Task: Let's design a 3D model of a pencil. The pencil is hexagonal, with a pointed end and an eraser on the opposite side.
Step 97:
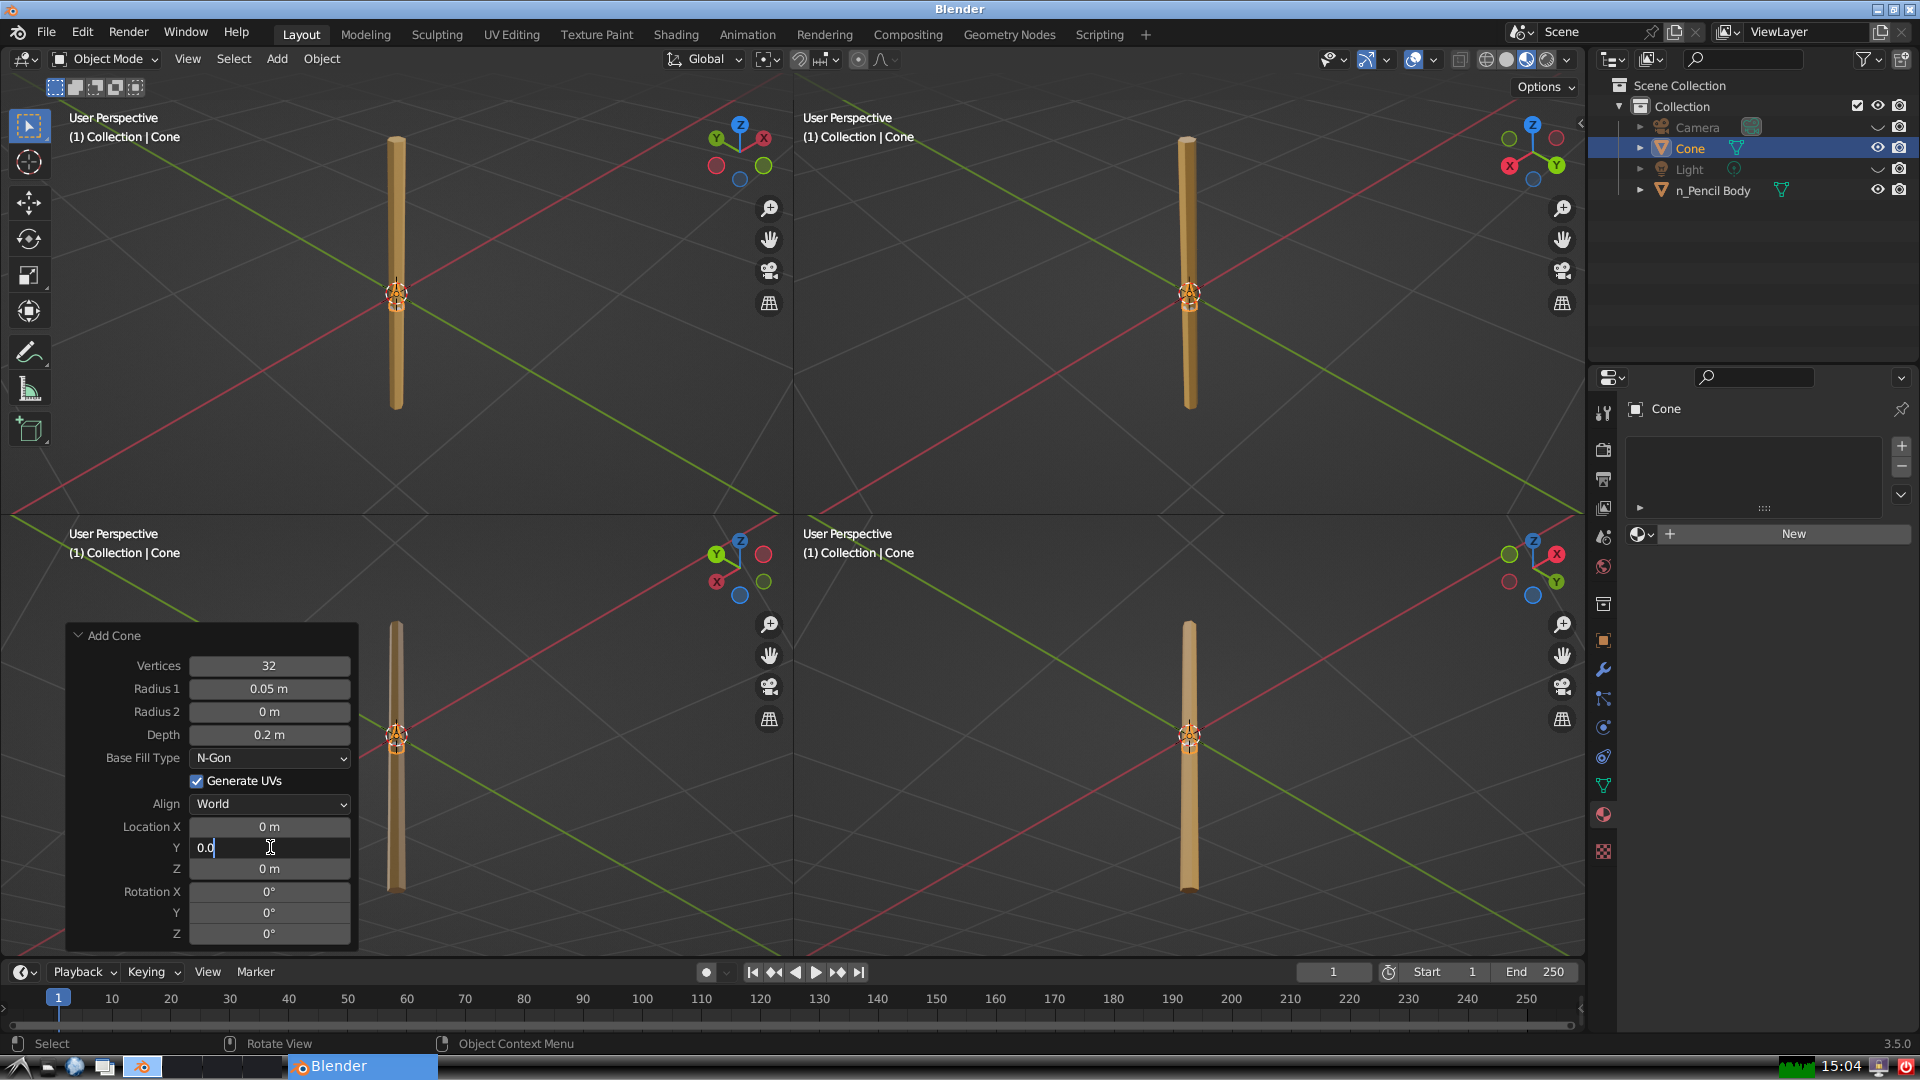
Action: {"key_press": ['Return']}